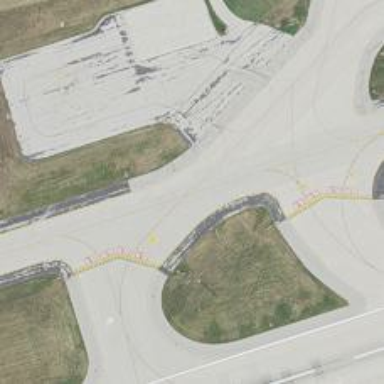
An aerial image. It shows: Image of taxiway at airport.